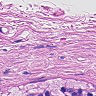
Metastatic tissue present: no